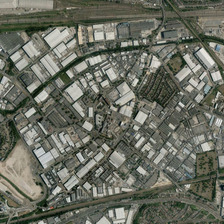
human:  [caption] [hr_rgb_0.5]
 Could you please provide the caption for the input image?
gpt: many buildings are in an industrial area .

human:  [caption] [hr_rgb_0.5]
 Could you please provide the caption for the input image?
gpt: many buildings are in an industrial area .

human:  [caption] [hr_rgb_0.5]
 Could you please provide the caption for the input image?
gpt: many buildings are in an industrial area .

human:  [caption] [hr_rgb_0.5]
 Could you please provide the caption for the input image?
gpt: many buildings are in an industrial area .

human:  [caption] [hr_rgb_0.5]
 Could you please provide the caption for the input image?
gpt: many buildings are in an industrial area .